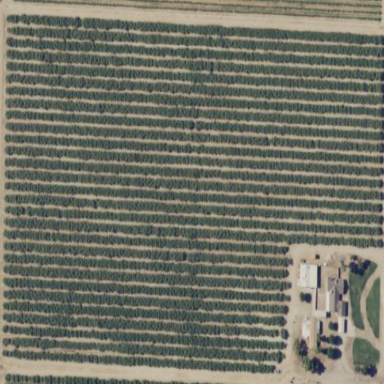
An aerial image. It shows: Orchard with field cropland.